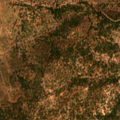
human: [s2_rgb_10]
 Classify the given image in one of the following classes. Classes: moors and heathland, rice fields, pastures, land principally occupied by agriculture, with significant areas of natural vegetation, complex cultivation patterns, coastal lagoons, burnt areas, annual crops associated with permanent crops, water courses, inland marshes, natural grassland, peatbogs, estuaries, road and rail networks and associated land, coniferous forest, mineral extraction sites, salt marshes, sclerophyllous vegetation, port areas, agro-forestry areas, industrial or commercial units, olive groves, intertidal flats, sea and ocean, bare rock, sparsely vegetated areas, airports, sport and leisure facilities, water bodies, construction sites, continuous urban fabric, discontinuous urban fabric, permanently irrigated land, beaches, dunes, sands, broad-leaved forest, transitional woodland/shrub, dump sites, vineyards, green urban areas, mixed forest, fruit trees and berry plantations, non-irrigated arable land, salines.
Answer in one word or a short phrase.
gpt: agro-forestry areas, transitional woodland/shrub